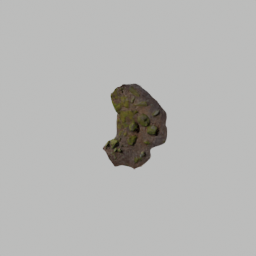
Label: nature